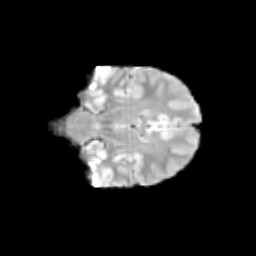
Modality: T2w
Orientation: coronal
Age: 13
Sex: male
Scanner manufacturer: siemens
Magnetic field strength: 3 T
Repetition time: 3.8 s
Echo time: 0.07 s